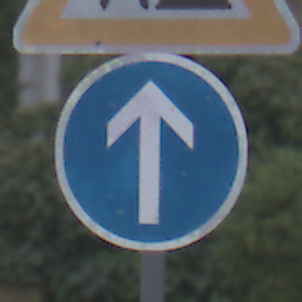
Verkehrszeichen: VorgeschriebeneFahrtrichtungGeradeaus
Zusatzzeichen oben: Arbeitsstelle
Umgebung: Outdoor, Urban
Tageszeit: MorningAfternoon
Wetter: Overcast
Licht: Natural
Jahreszeit: NotSpecified
Kontrast: LowContrast